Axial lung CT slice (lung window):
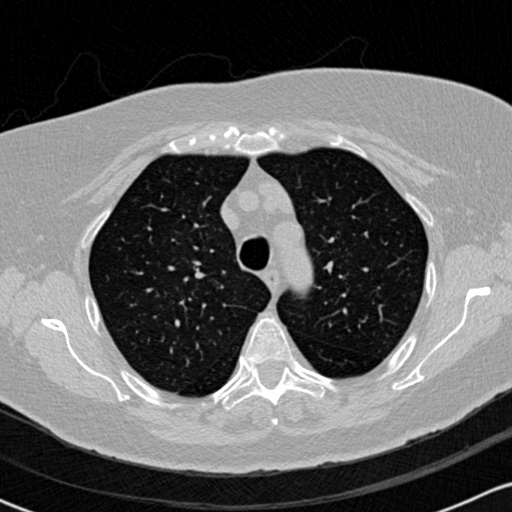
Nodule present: no